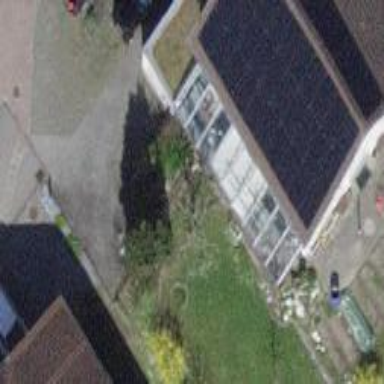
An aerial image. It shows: Solar power generator using photovoltaic method with solar photovoltaic panel types.